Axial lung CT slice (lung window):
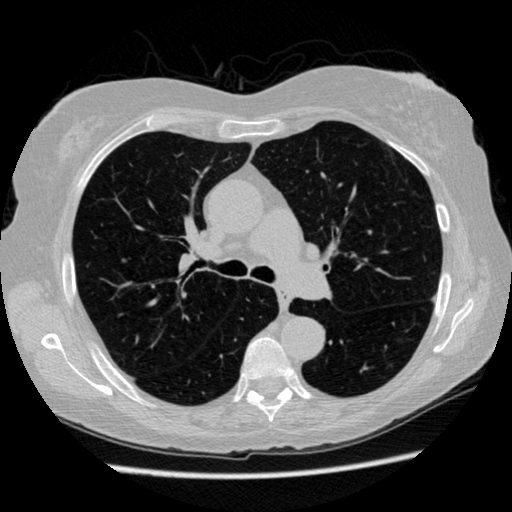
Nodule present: no